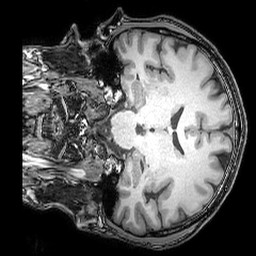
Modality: T1w
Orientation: coronal
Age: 39
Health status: ill
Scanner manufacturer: philips
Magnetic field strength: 3 T
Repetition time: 0.007 s
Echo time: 0.003501 s